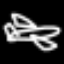
Label: airplane